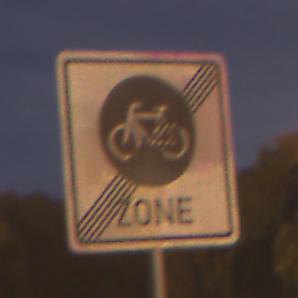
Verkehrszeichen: EndeFahrradzone
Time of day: Night
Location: Outdoor (Suburban)
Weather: PartlyCloudy
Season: NotSpecified
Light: Artificial